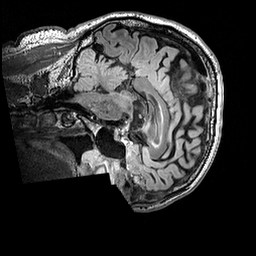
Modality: FLAIR
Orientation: sagittal
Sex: male
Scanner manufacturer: siemens
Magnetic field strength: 3 T
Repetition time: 5 s
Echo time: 0.395 s